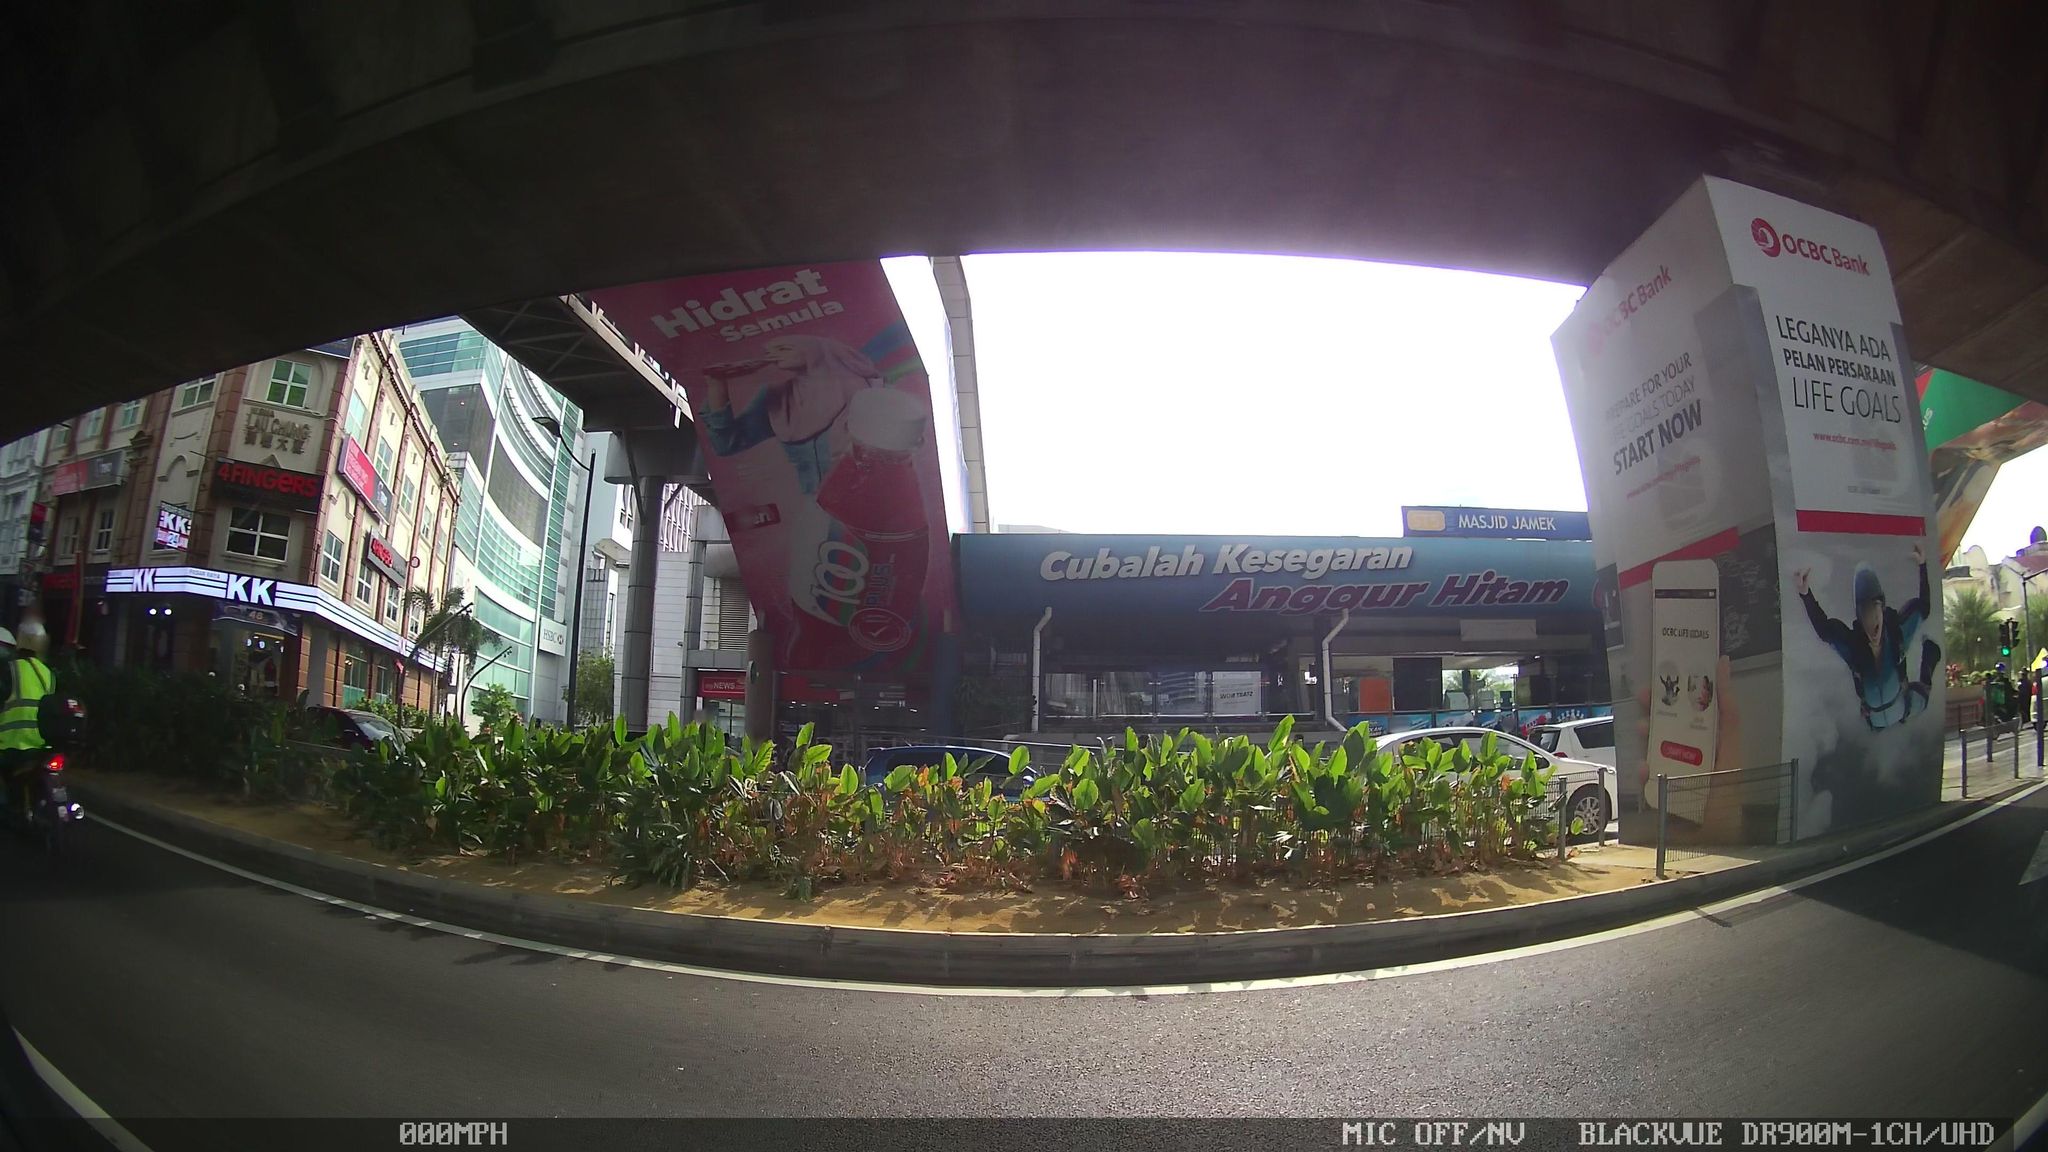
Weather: clear
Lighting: day
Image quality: good
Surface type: driving surface
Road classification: footway, steps, corridor
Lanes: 2
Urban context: urban centre
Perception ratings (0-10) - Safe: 2.17, Lively: 8.88, Beautiful: 6.19, Boring: 2.96, Depressing: 8.15, Wealthy: 7.4